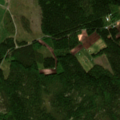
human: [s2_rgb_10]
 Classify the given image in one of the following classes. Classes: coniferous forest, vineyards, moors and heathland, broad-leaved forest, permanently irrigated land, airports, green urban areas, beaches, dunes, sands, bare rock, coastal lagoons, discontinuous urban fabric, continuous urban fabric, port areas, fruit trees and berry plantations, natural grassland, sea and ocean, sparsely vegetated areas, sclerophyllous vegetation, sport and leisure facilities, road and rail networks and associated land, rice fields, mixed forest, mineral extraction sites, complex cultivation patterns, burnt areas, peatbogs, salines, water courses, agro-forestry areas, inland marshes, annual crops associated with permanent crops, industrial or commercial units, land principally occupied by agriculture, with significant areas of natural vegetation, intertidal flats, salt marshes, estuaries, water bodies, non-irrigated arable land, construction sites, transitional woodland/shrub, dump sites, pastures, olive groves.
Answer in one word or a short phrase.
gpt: non-irrigated arable land, coniferous forest, mixed forest